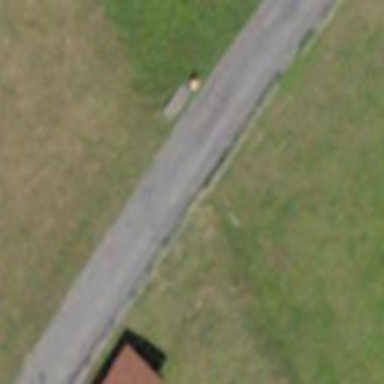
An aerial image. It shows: Unclassified road with asphalt surface.